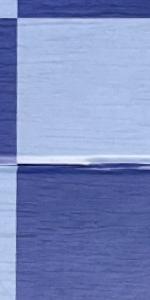
Label: Empty